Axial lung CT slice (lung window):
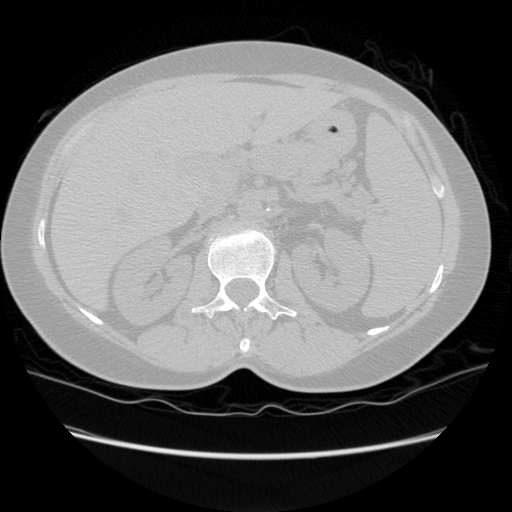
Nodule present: no